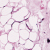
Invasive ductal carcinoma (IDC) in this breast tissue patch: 0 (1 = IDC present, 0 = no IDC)